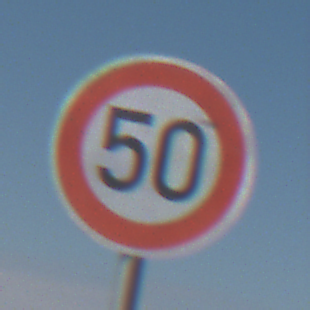
Verkehrszeichen: Geschwindigkeit50
Umgebung: Outdoor, Nature
Tageszeit: Midday
Wetter: Clear
Licht: Natural
Jahreszeit: NotSpecified
Kontrast: HighContrast